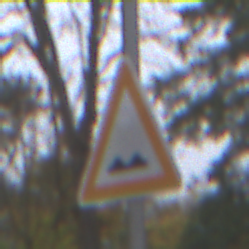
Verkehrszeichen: UnebeneFahrbahn
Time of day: Midday
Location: Outdoor (Nature)
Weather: Overcast
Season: Autumn
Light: Natural